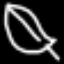
Label: leaf